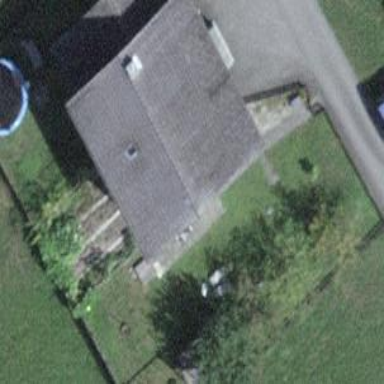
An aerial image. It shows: Building with gabled roof.